Brain MRI, t2w sequence, axial 2D slice.
Patient: age 18, sex F, weight 90 kg, height 1.9 m
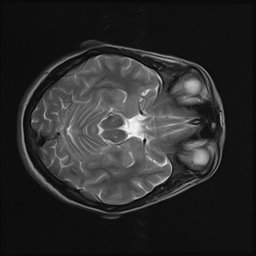